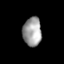
Tissue: lung
Cell type: Epithelial cells
Senescence score: 0.1208
Nuclear area (px): 527
Mean DAPI intensity: 159.163